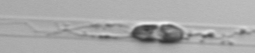
Label: Dactyliosolen_blavyanus